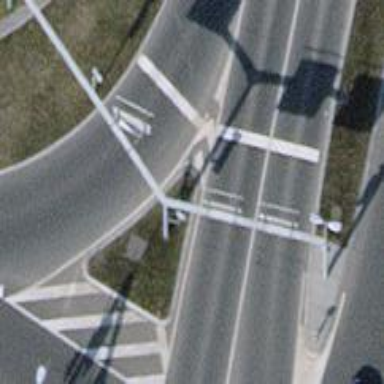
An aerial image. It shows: Road with traffic signals.